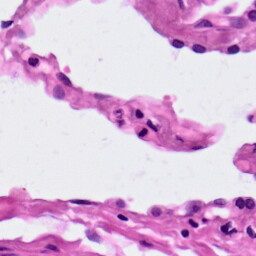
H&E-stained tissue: Lung